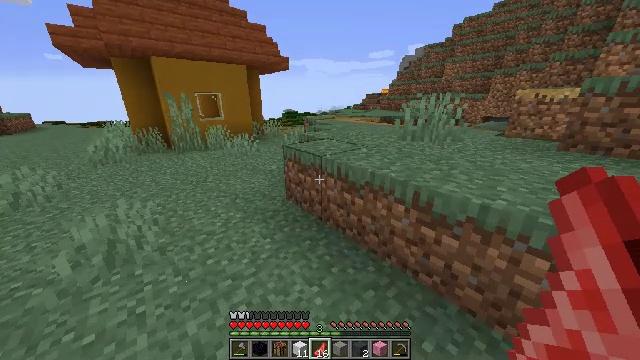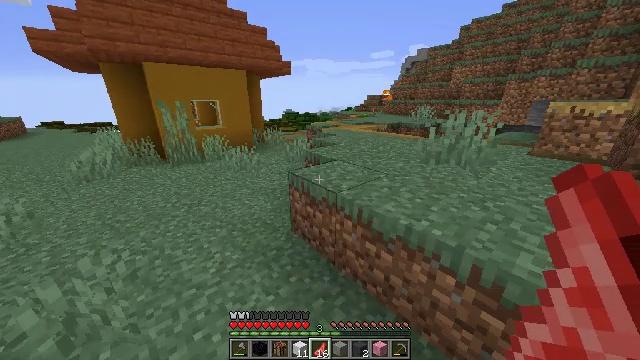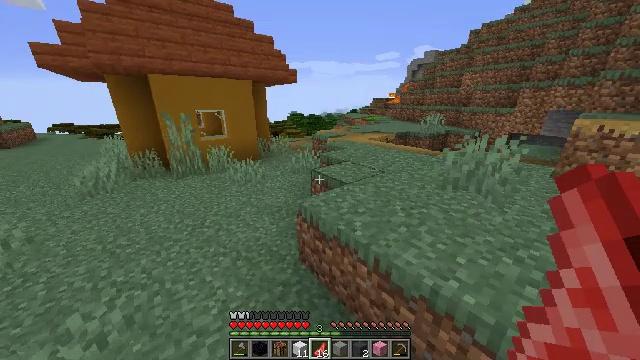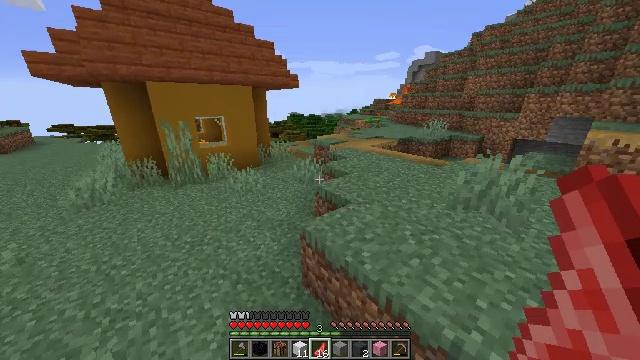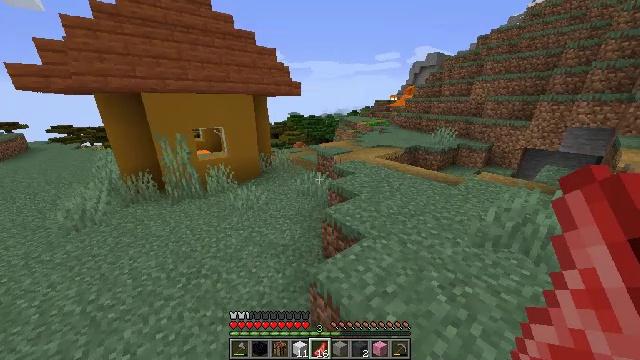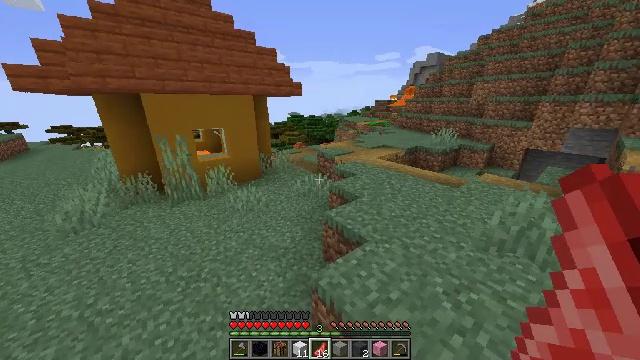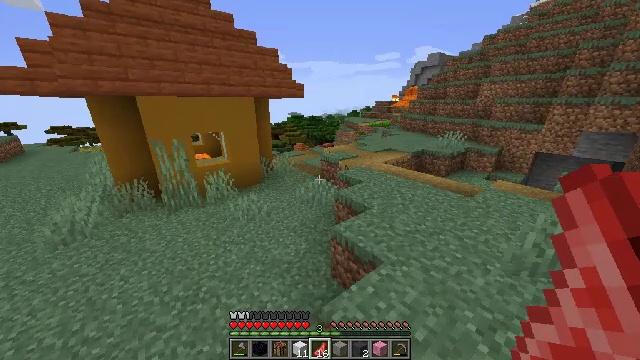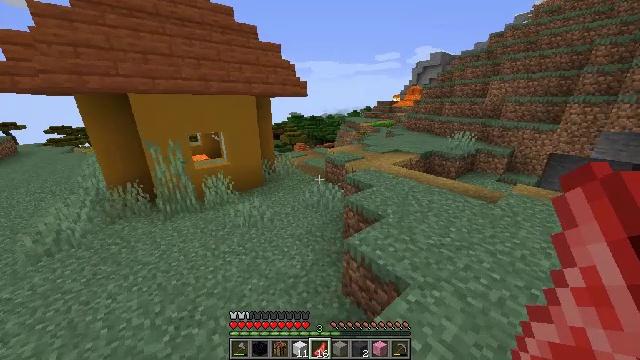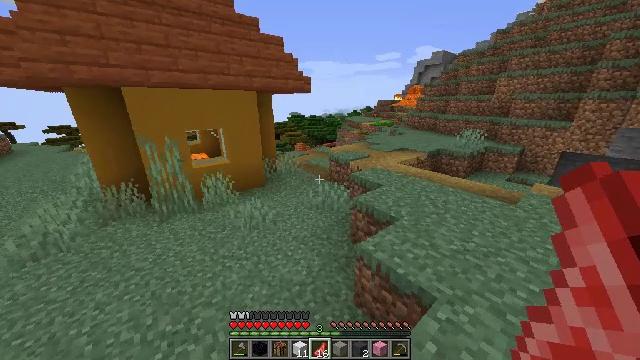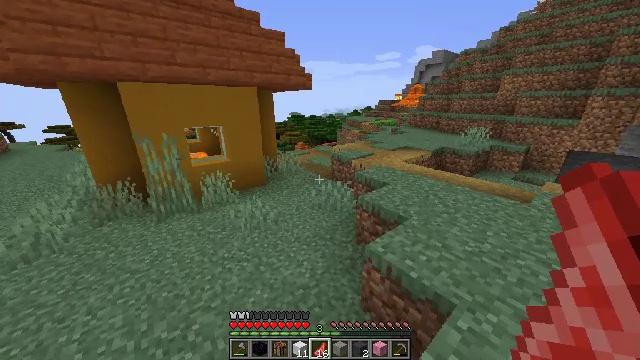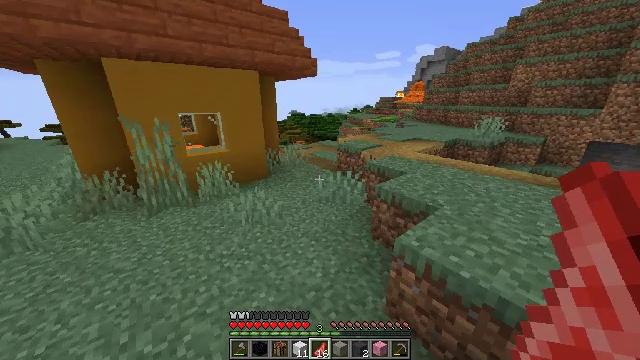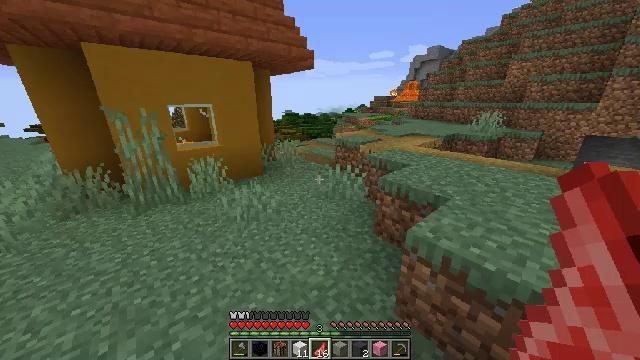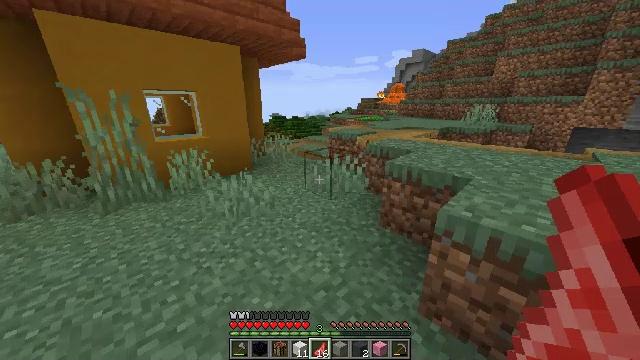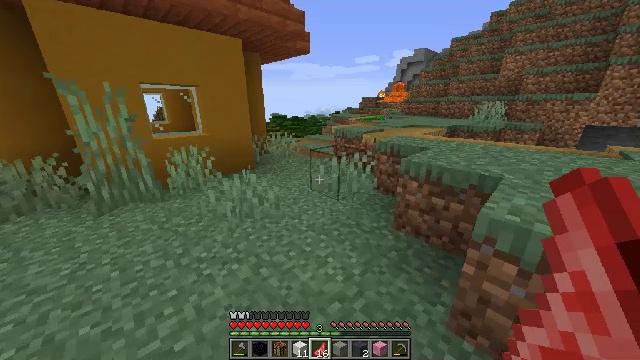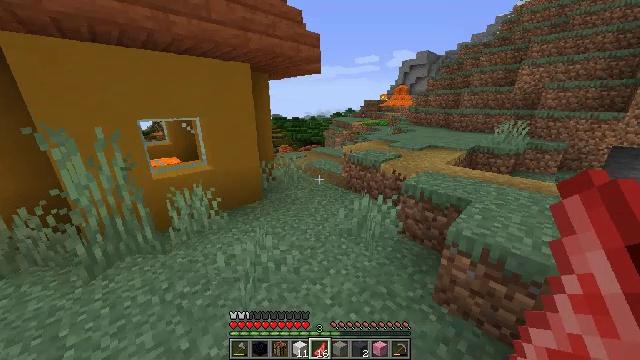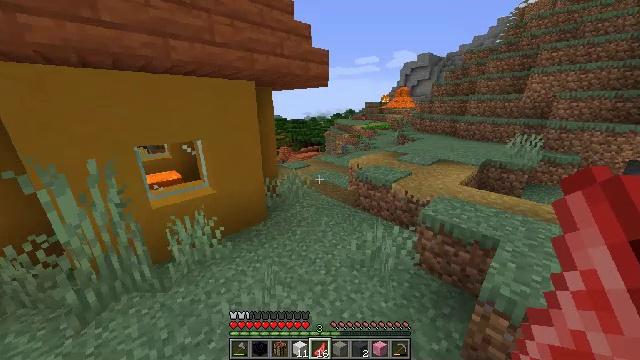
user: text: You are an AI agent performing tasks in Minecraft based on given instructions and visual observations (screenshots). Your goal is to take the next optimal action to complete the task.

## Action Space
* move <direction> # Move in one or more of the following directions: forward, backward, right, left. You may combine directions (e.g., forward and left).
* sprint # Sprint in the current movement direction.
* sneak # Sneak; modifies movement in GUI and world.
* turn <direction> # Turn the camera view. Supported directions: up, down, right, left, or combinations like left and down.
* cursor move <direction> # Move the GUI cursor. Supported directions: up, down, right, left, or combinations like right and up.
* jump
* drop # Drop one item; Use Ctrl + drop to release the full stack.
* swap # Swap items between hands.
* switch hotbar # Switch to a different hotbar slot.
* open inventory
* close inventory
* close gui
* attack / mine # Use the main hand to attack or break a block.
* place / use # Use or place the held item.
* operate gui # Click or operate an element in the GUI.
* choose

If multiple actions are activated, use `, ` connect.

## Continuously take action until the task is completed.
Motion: motion action
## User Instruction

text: Mine the orange bed.
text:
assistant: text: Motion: move forward, jump
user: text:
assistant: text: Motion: move forward and move left, turn left, jump
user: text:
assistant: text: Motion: move forward and move left, jump
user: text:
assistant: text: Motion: move forward and move left, jump
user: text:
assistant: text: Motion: move forward and move left, jump
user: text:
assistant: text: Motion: move forward and move left, jump
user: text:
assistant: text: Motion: move forward and move left, jump
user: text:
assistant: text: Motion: move forward and move left, jump
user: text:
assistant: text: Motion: move forward and move left, jump
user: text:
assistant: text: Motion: move forward and move left, jump
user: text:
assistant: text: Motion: move forward and move left, turn right, jump
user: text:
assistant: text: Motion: move forward and move left, turn right, jump
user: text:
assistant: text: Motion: move forward and move left, jump
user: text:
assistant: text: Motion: move forward, jump
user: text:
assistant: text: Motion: move forward, jump
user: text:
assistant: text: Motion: move forward, turn left, jump
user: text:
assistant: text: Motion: move forward, jump
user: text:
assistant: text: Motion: move forward, jump
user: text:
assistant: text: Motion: move forward, jump
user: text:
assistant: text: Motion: move forward, jump
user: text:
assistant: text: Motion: move forward, jump
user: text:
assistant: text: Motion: move forward, jump
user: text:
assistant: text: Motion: move forward and move right
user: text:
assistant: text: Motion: move forward and move right
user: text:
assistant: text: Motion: move forward and move right
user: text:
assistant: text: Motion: move forward and move right
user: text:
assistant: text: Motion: move forward and move right
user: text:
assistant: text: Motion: move forward and move right
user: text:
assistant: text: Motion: move forward, turn left
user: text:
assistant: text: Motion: move forward, turn left